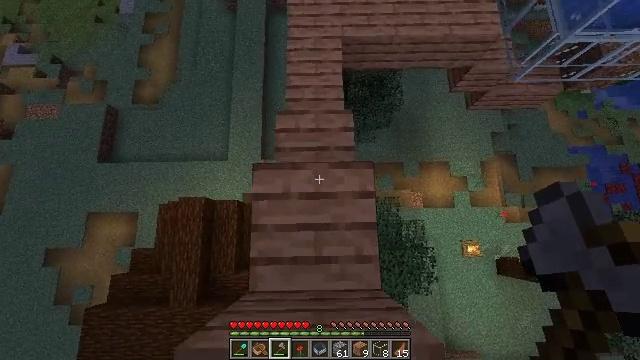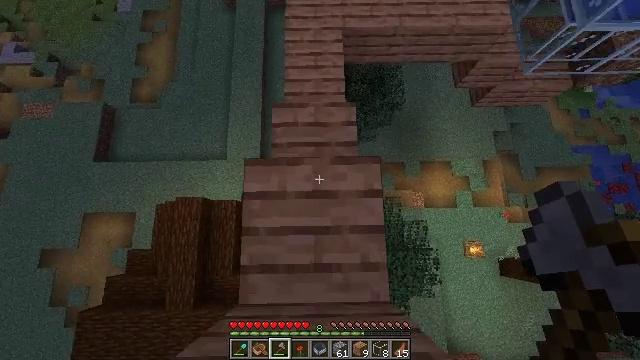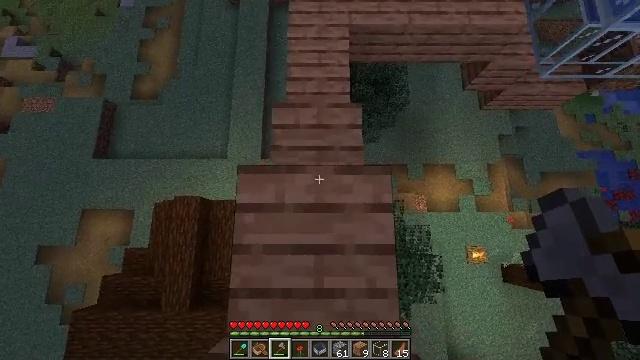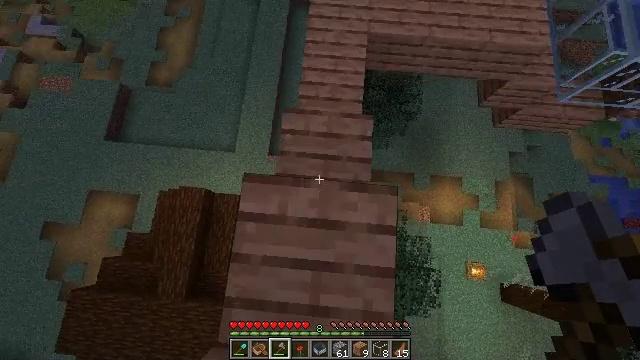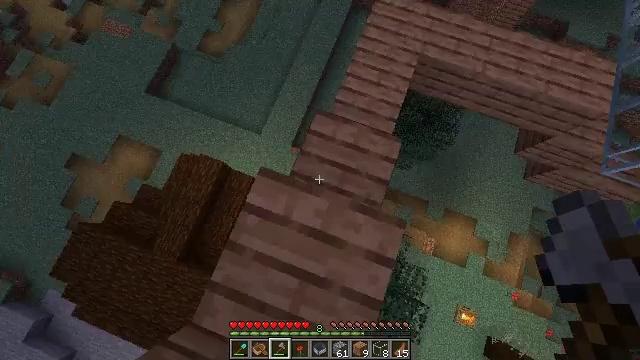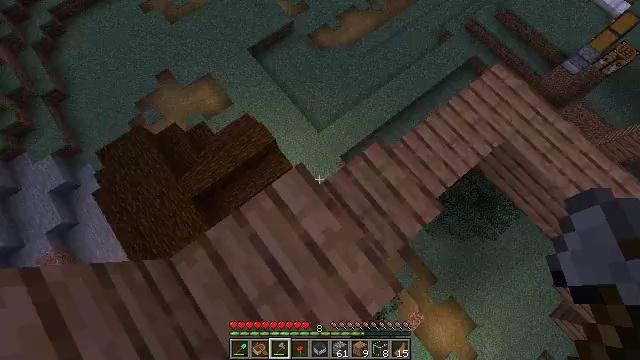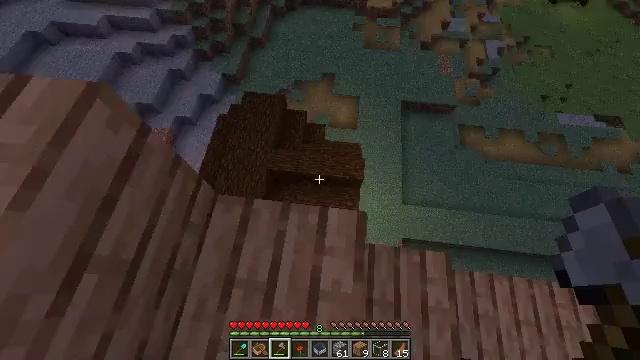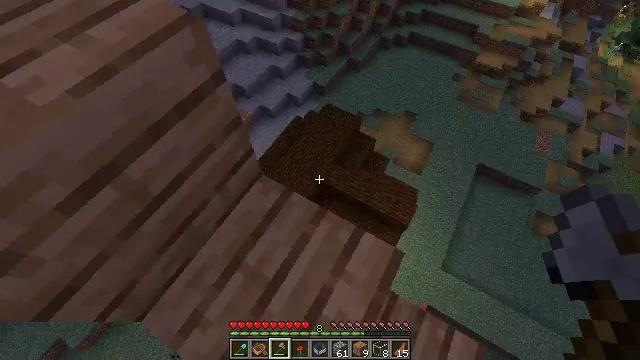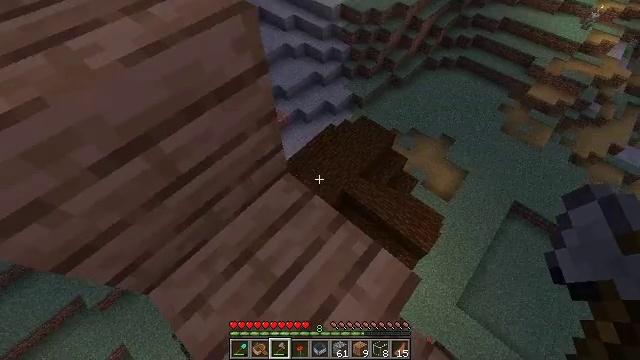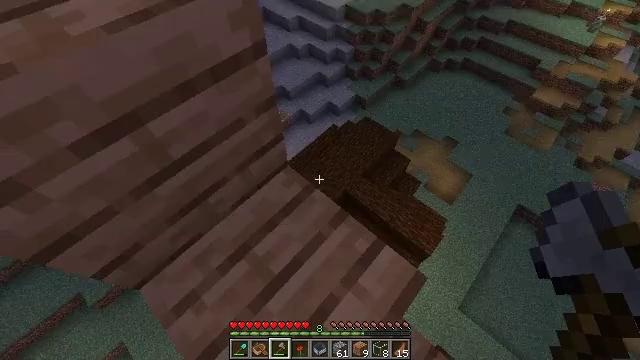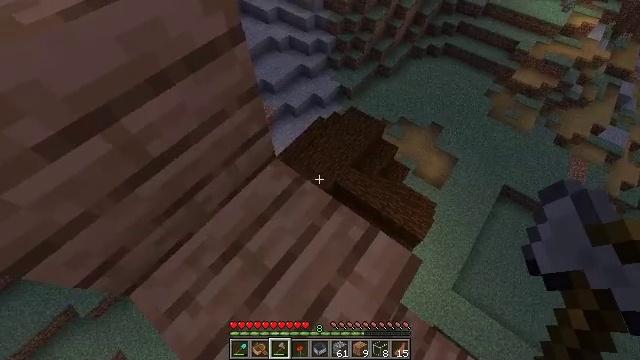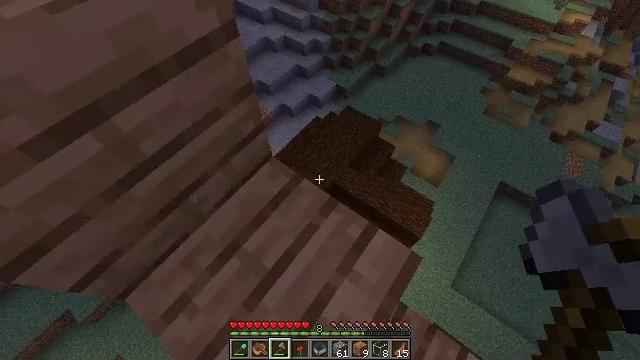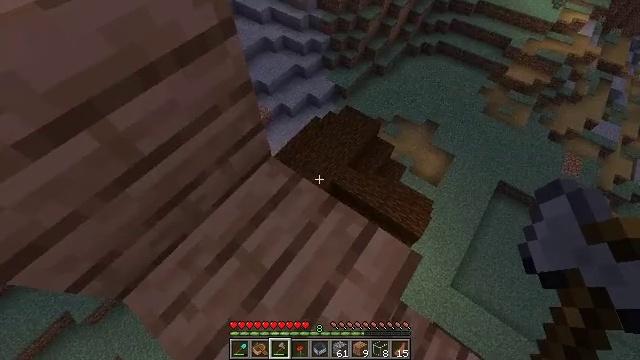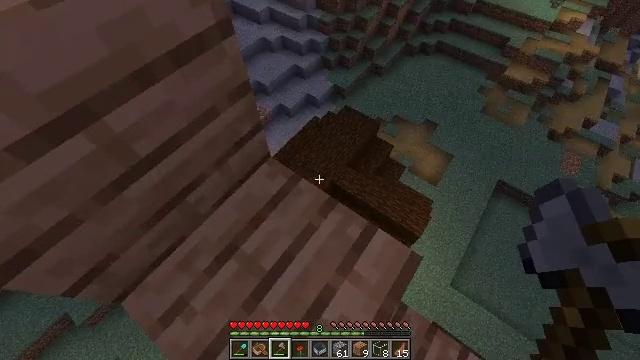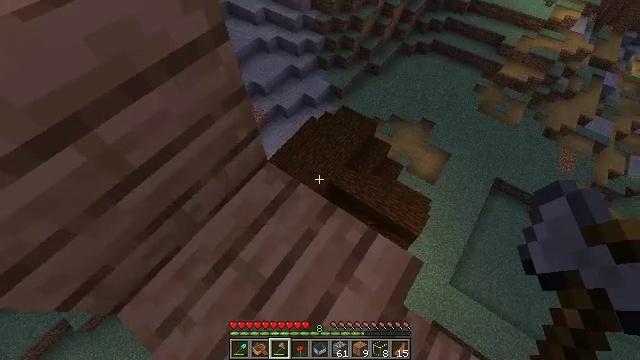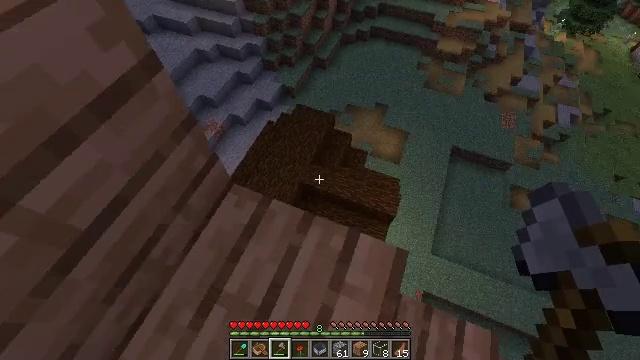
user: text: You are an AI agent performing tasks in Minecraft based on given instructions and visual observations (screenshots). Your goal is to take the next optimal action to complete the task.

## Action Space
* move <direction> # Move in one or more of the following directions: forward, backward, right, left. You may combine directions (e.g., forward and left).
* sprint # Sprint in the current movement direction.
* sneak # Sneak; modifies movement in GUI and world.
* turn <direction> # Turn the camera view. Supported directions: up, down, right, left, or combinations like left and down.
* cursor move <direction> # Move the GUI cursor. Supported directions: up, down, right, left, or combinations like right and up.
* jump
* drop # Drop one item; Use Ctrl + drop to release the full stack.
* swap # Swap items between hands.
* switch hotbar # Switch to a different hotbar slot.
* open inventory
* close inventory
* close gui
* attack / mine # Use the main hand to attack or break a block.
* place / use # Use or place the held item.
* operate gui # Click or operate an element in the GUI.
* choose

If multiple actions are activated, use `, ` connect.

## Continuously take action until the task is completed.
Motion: motion action
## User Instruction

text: Break the jungle planks to recycle them.
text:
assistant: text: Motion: move forward
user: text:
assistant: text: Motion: move forward, turn left
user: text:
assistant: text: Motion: turn left
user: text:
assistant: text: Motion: turn left
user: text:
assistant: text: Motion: turn left and up
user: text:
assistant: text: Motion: sneak, turn left and up
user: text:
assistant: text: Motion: sneak, turn left and up
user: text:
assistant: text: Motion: sneak, turn left and up
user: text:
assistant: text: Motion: sneak
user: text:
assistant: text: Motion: sneak, turn right and down
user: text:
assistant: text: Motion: sneak, turn right
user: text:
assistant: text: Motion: sneak
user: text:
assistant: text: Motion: move forward, sneak
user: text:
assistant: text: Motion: move forward, sneak
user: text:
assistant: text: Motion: move forward, sneak, turn right
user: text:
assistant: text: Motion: move forward, sneak, turn right
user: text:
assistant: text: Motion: move forward, sneak, turn right
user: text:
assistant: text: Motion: move forward, sneak
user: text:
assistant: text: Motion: move forward, sneak
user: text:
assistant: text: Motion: move forward, sneak
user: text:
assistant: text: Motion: move forward, sneak
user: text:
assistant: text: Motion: move forward, sneak, turn right
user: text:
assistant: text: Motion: move forward, sneak
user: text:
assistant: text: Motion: move forward, sneak
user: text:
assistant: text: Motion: move forward, sneak
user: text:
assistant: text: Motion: move forward, sneak
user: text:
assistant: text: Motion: move forward, sneak
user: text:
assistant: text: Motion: move forward, sneak, turn left
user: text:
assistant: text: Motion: move forward, sneak, turn left
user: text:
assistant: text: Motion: move forward, sneak, turn left and up